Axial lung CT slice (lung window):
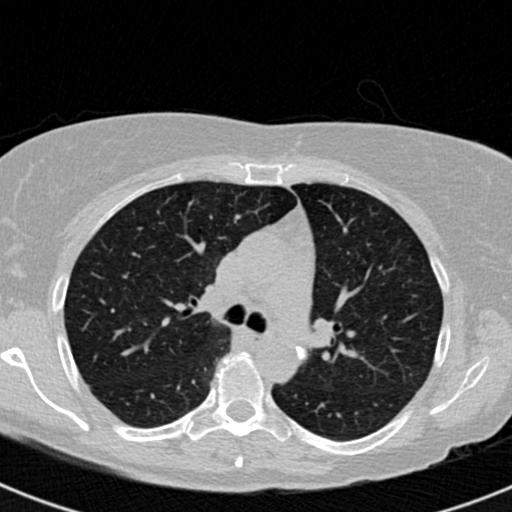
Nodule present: no